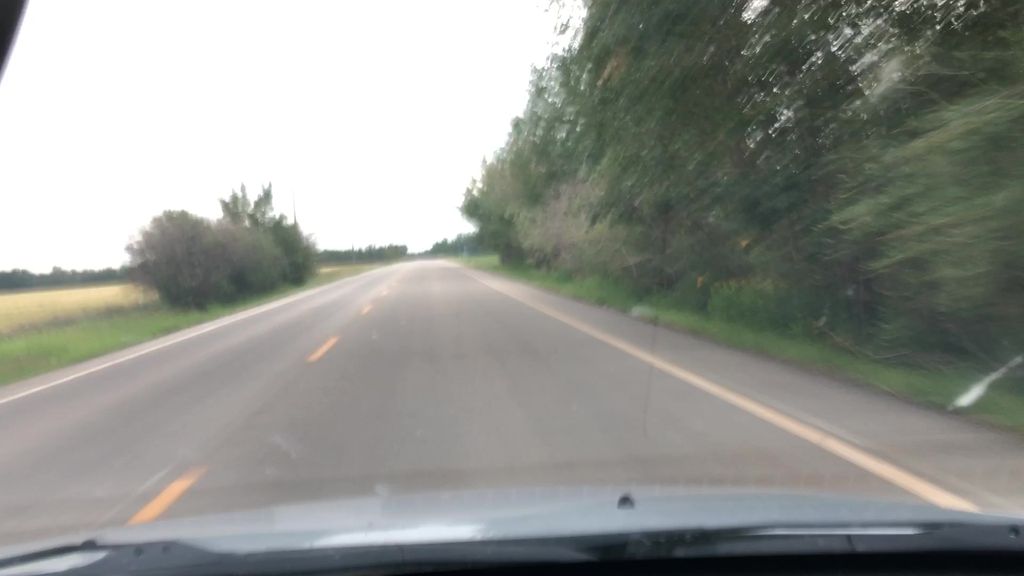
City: edmonton